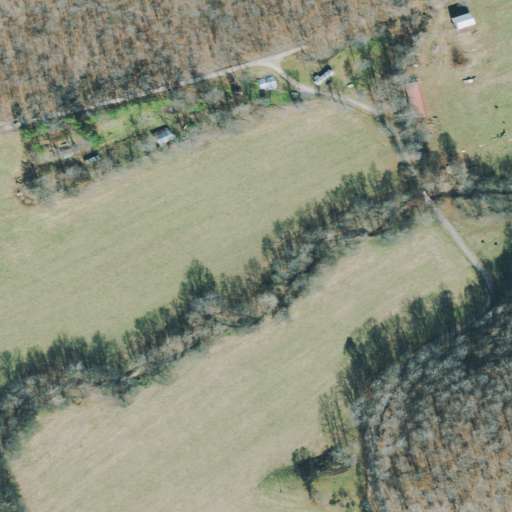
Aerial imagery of valley in Tennessee named Moore Hollow containing pasture, deciduous forest, open development, mixed forest, low intensity development, and medium intensity development